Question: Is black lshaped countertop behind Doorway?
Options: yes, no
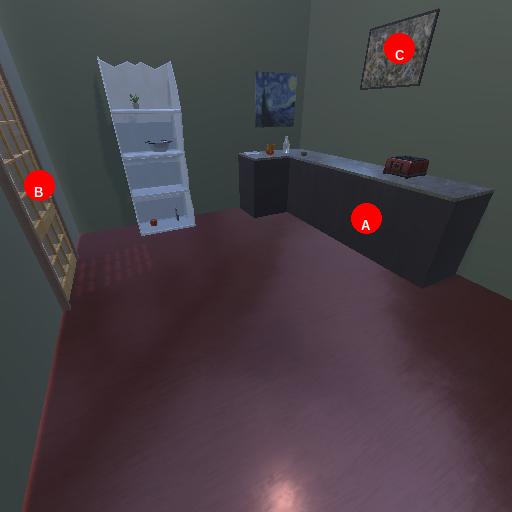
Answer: yes